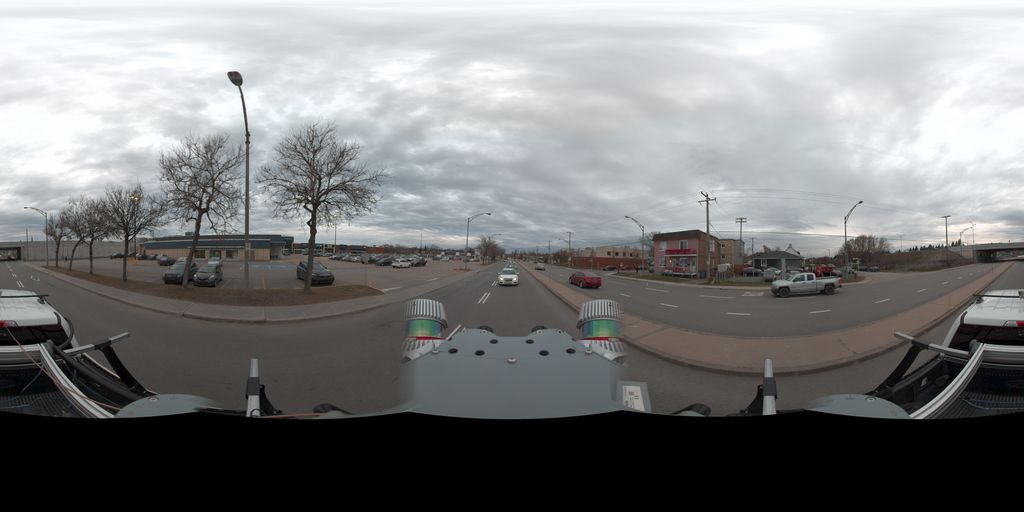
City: quebec_city